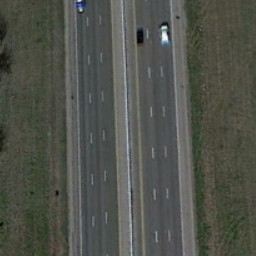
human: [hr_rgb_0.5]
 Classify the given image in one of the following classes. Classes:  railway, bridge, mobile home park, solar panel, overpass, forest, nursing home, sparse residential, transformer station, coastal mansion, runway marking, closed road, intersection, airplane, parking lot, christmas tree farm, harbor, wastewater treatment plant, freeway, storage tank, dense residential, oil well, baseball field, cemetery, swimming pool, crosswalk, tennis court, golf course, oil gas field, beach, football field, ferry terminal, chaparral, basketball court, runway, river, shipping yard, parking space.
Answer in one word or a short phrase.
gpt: freeway